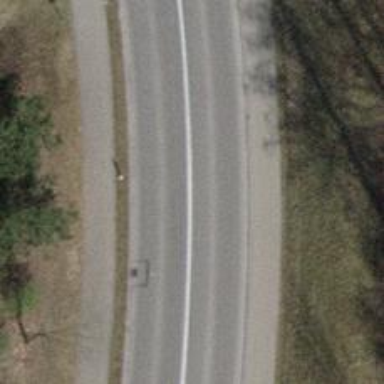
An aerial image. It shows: Tertiary road with asphalt surface and separate sidewalk.